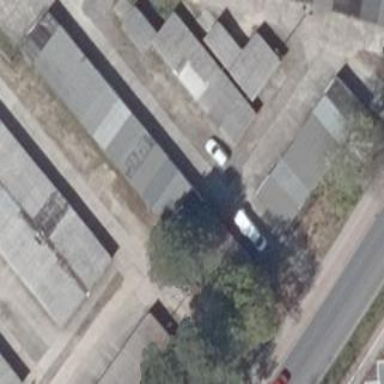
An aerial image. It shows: Group of garages.